Field crop: maize
Growth stage: 2
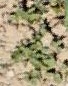
Species: convolvulus